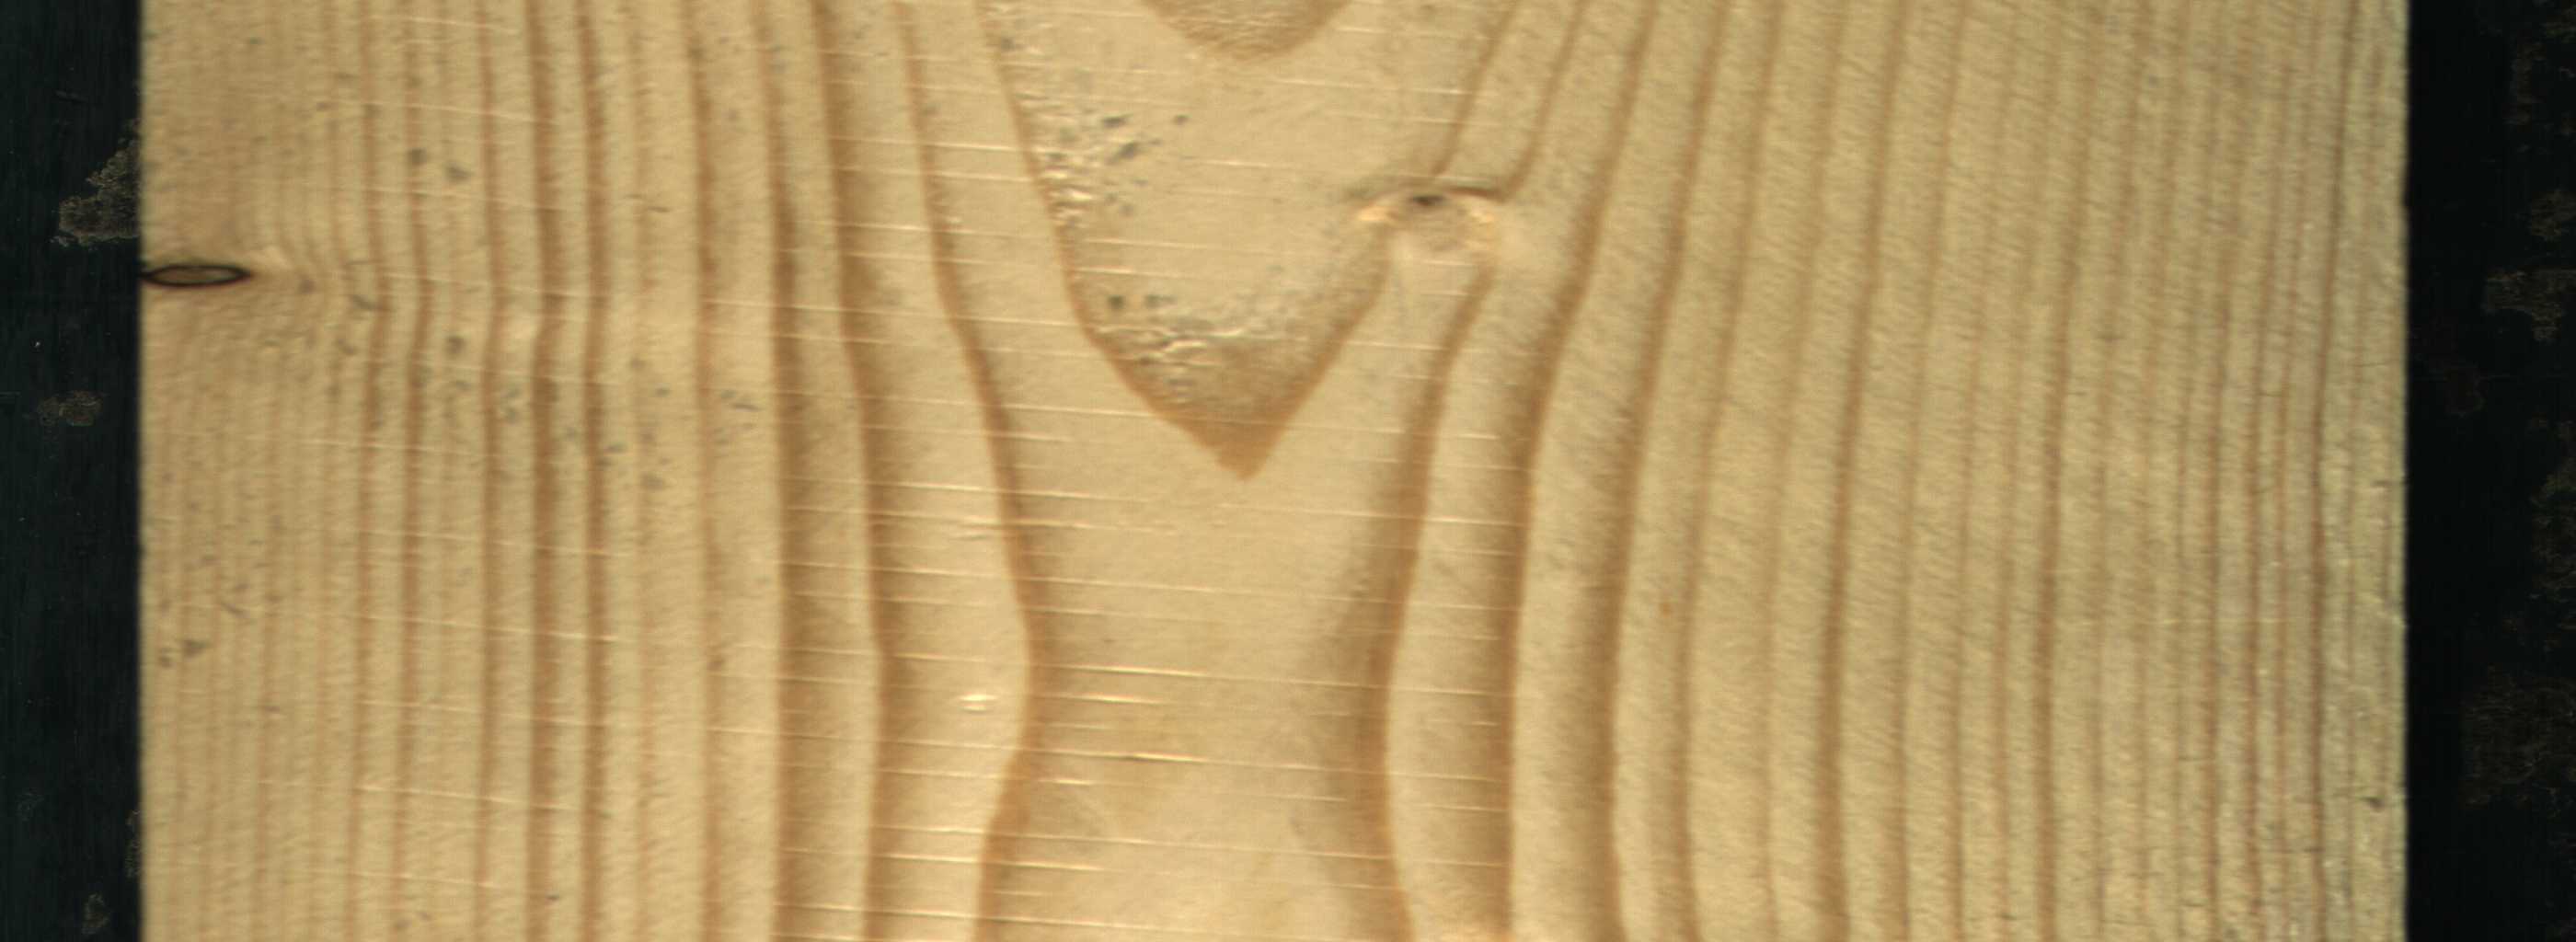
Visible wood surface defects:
Dead_Knot
Live_Knot